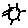
Label: sun